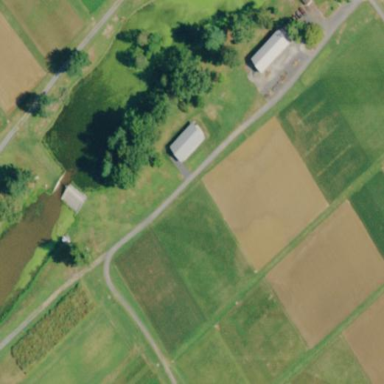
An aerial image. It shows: Farmyard area.